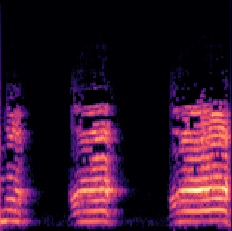
Sound class: Cow